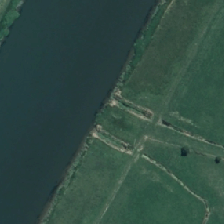
Land cover: herbaceous_freshwater_vege